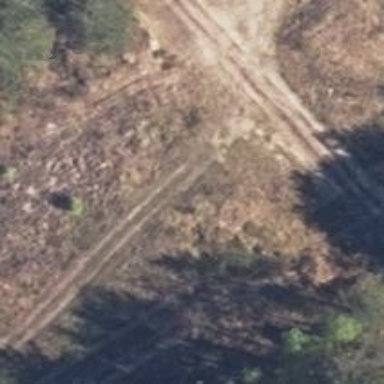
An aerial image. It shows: Sandy track with grade 5 track type.